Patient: sex F, age 61
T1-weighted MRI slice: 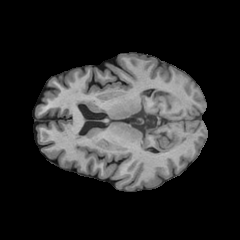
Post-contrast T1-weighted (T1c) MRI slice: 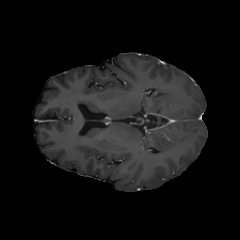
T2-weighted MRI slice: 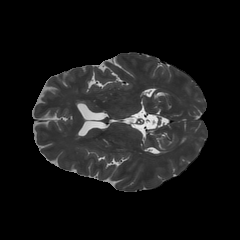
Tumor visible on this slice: no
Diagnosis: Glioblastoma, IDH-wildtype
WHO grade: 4